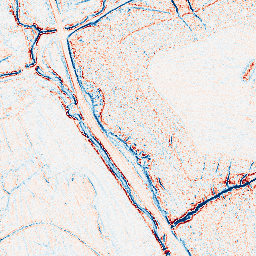
Category: edge_preserving
Decomposition family: anisotropic_diffusion
Decomposition parameters: iterations: 5
kappa: 100
gamma: 0.1
Upsampling method: sinc_hamming
Upsampling parameters: scale: 2
kernel_size: 8
Upsampling scale: 2